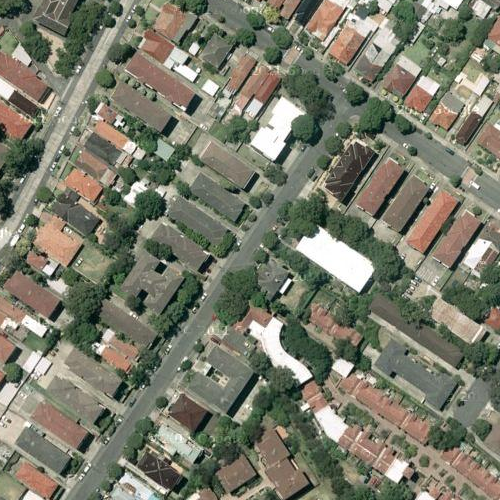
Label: sydney